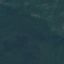
Label: Forest